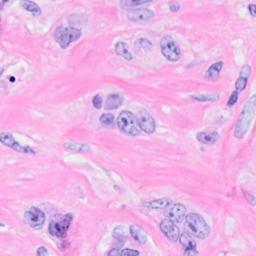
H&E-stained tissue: Breast